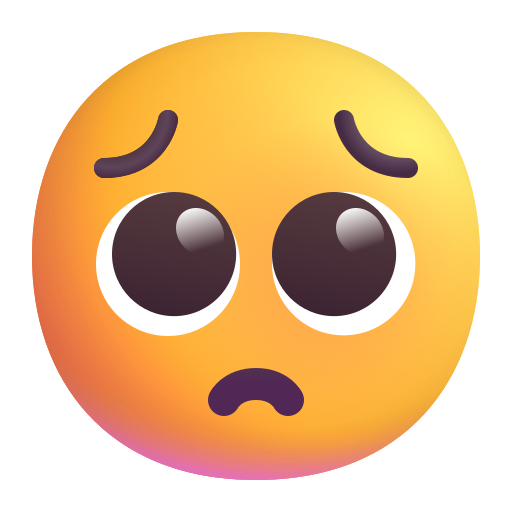
pleading face color